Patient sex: M
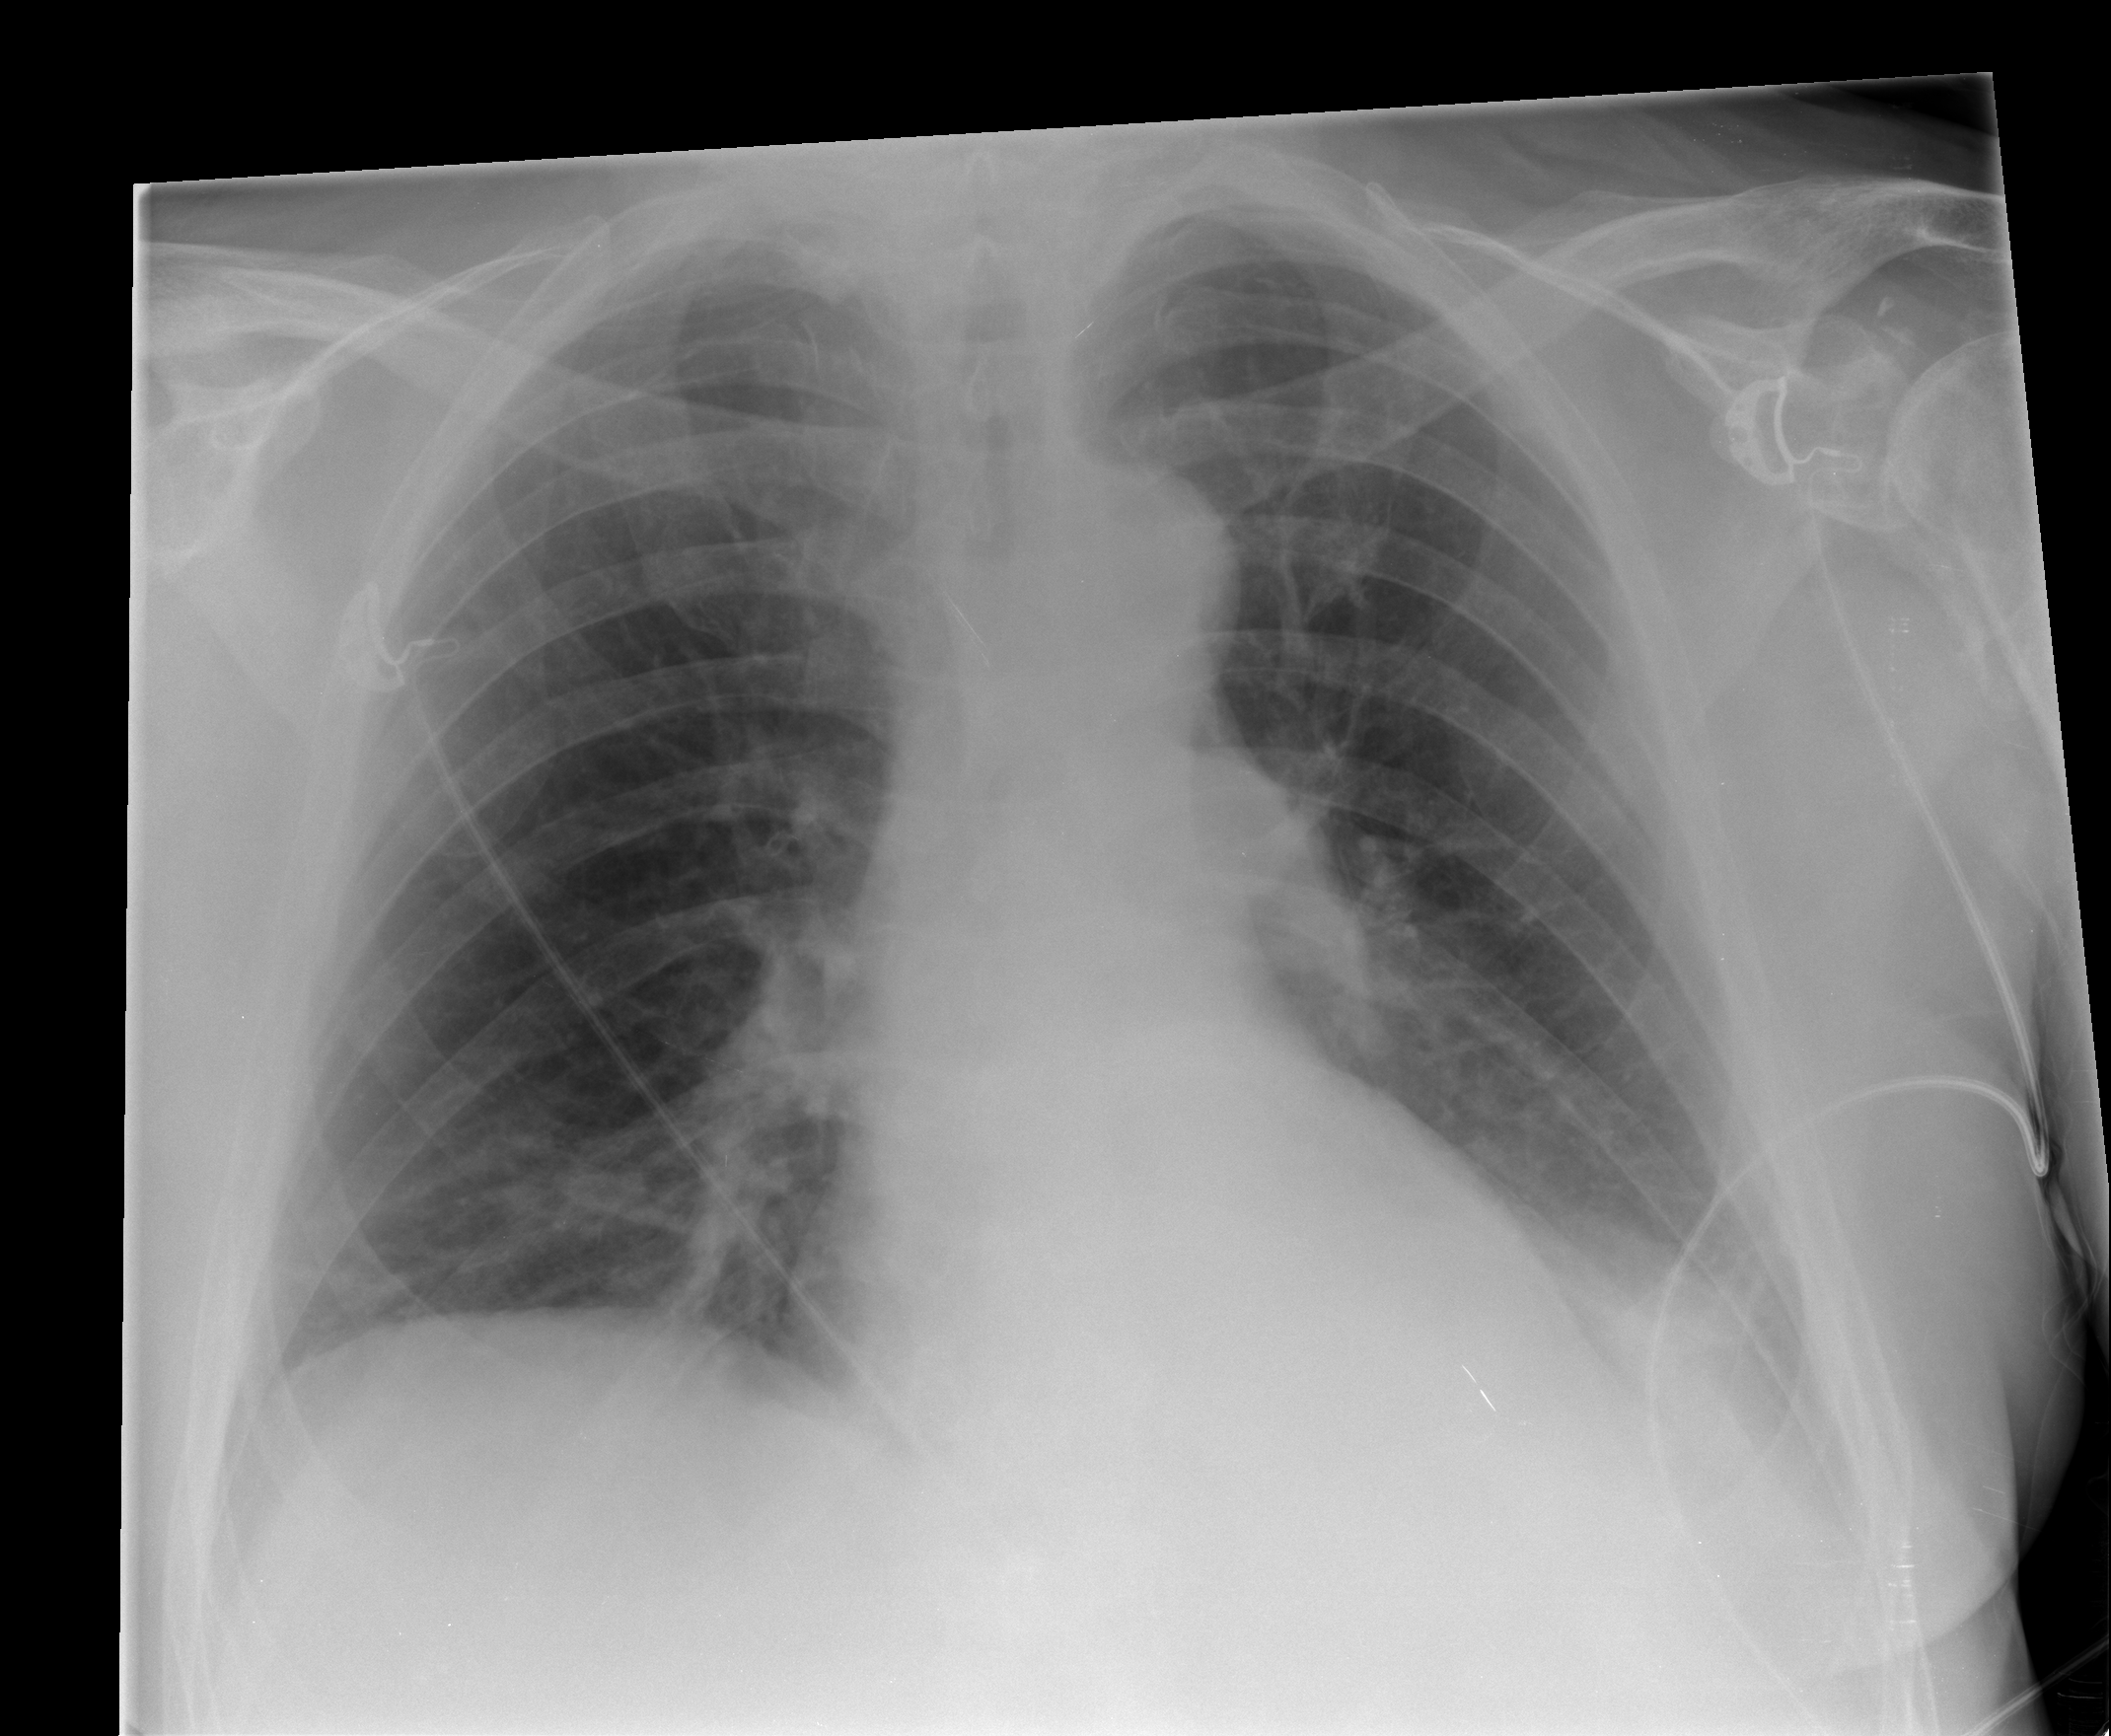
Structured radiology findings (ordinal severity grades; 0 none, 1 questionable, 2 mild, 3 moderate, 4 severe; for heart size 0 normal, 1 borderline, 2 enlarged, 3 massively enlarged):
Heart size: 0
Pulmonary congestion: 0
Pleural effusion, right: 0
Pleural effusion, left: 2
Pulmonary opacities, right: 0
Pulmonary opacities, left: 0
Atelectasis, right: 0
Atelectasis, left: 1